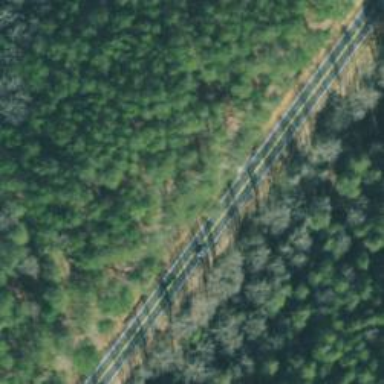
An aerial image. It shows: Service road.